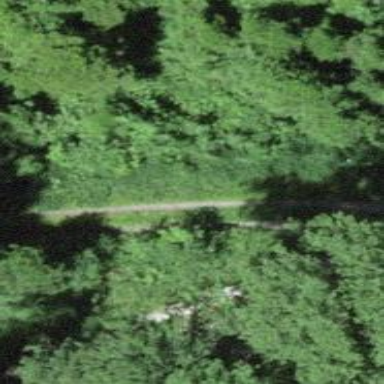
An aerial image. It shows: Gravel track with track type of grade3.